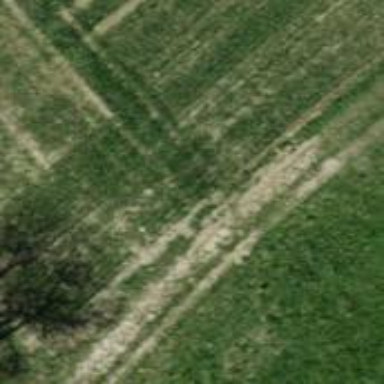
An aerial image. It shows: Grass track road with grade 5 tracktype.